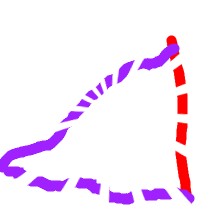
Shape: triangle